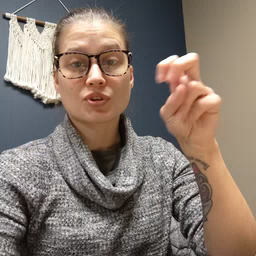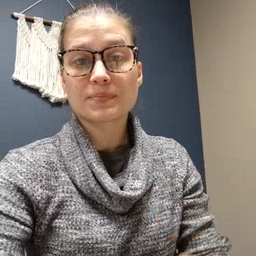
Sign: jump